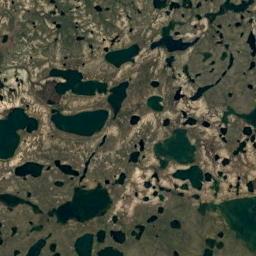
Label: wetland